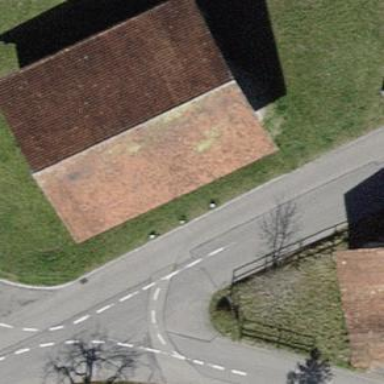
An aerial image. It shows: Shed.